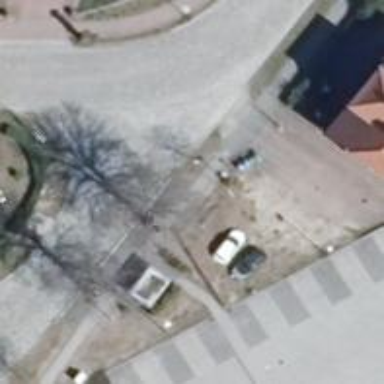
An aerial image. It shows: Emergency access point on the road.